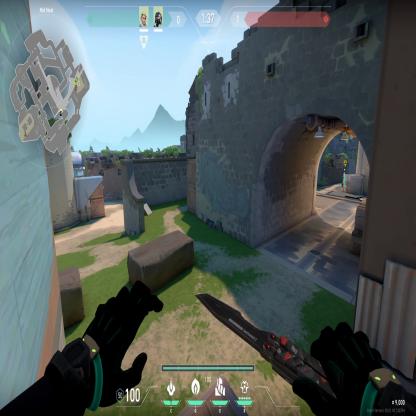
Label: teammate